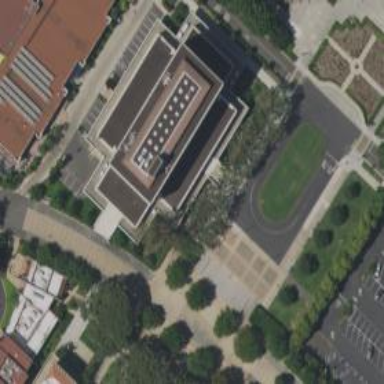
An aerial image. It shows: University building.